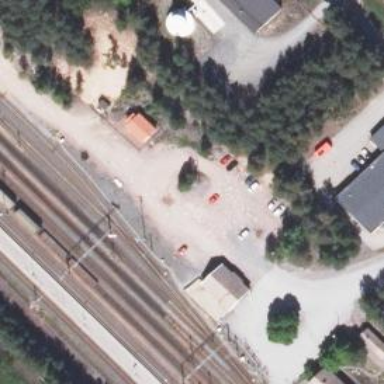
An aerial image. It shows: Siding railway line with electrified contact line for the trains.